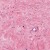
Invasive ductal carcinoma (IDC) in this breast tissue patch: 0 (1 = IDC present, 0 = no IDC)